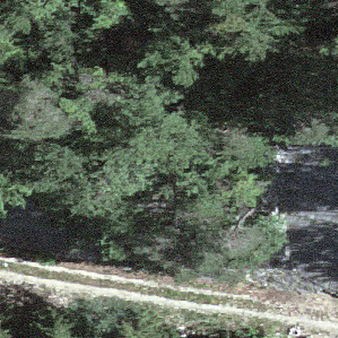
Label: other